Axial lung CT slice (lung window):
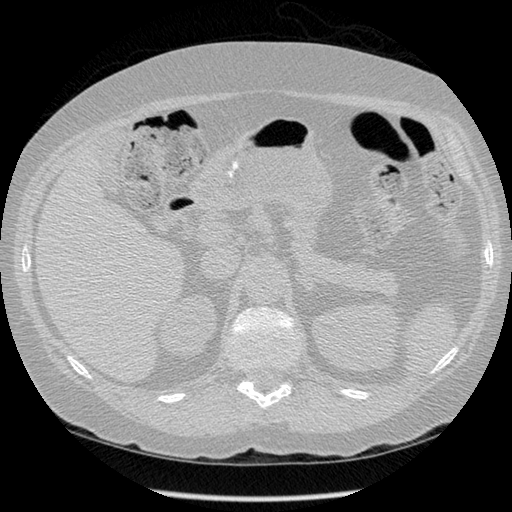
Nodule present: no